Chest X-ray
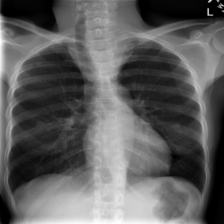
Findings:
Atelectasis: negative
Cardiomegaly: negative
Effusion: negative
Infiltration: negative
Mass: negative
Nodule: negative
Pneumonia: negative
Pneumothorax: negative
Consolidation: negative
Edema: negative
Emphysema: negative
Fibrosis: negative
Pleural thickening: negative
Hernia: negative